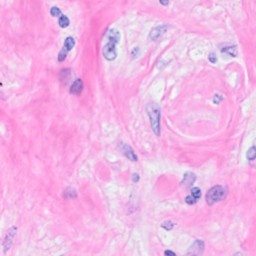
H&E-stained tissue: Breast